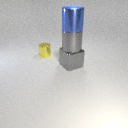
large gray metal cylinder above large gray metal cube